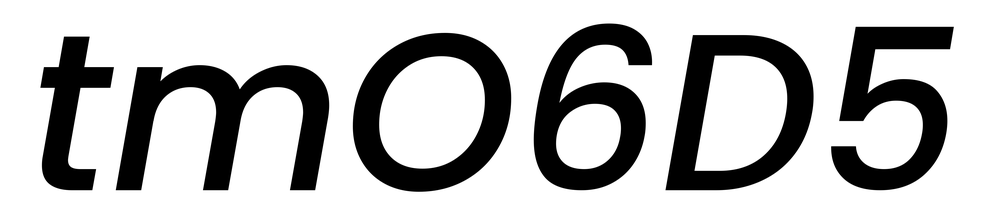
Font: Poppins-MediumItalic